Field crop: maize
Growth stage: 2
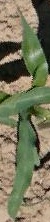
Species: maize